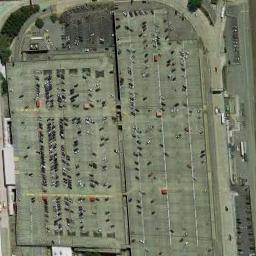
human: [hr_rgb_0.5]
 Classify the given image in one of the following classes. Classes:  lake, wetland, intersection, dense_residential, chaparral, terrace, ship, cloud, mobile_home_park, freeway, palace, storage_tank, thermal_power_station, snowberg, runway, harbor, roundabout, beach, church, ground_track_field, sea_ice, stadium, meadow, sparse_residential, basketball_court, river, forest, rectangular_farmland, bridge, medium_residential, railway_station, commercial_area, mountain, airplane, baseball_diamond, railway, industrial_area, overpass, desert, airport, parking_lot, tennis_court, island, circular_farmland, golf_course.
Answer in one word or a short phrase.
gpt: parking_lot